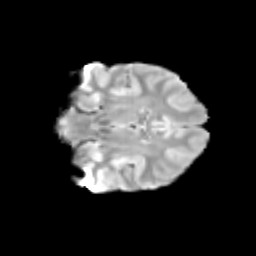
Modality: T2w
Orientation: coronal
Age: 13
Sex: female
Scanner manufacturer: siemens
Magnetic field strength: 3 T
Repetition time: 3.8 s
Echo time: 0.07 s